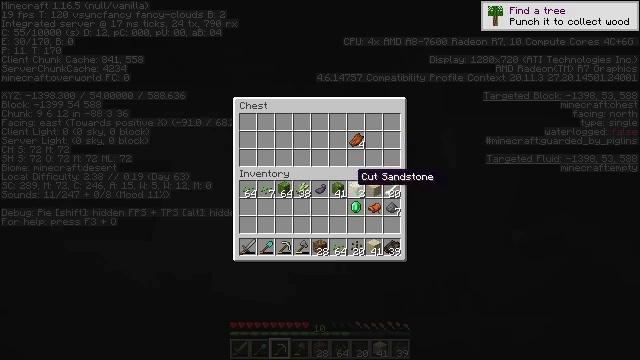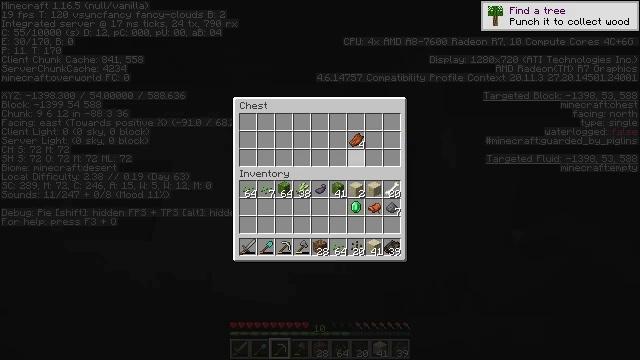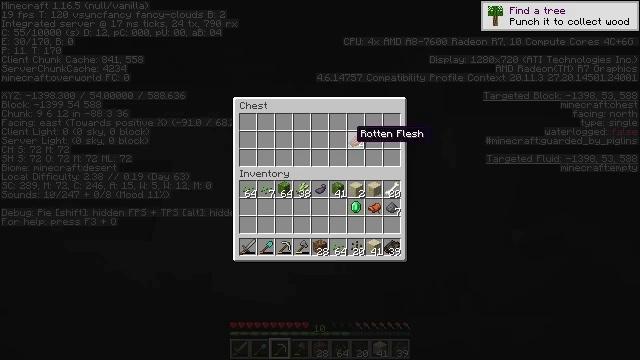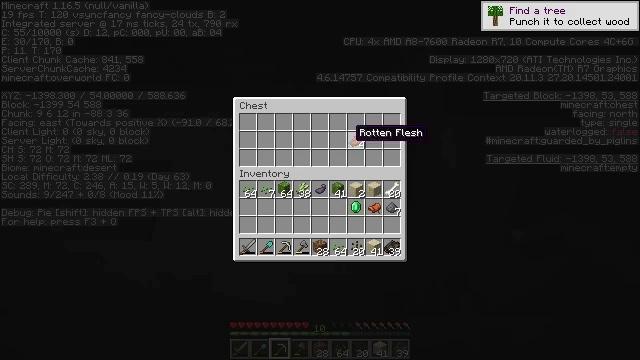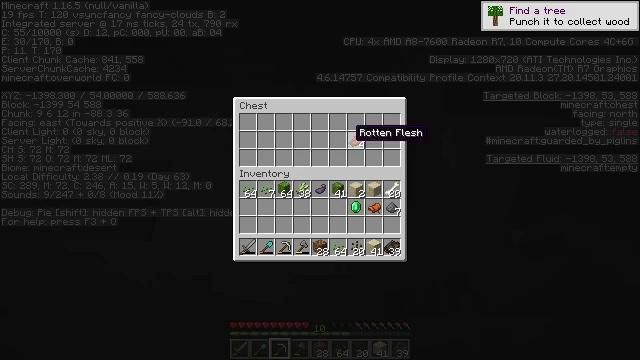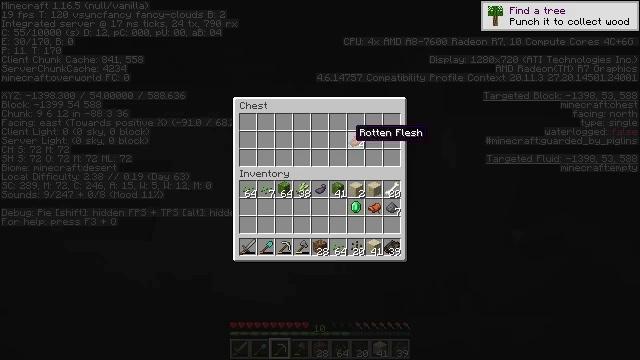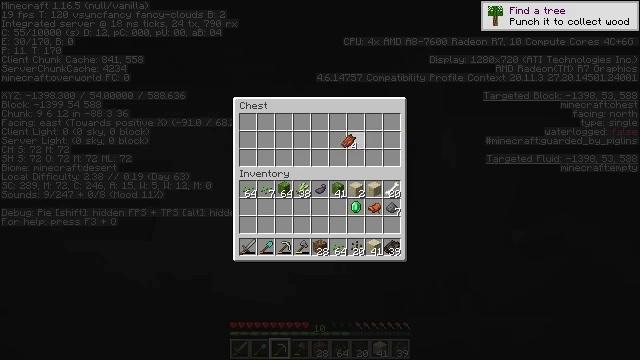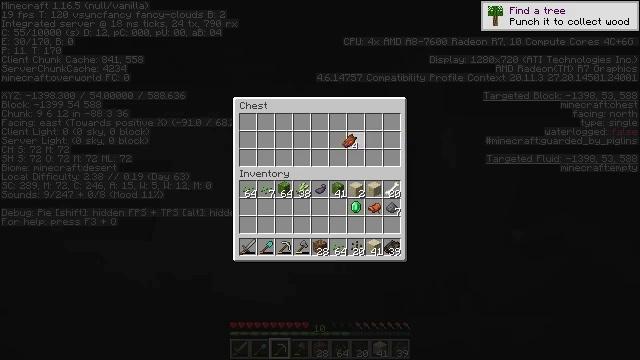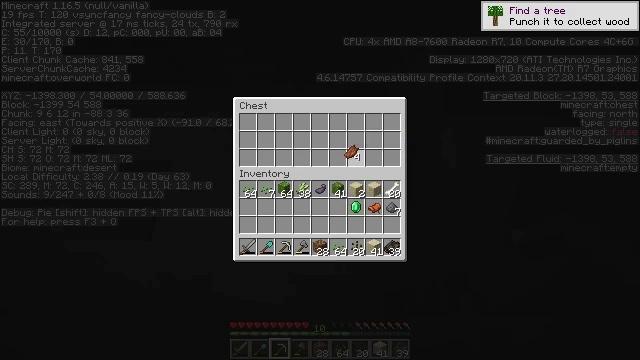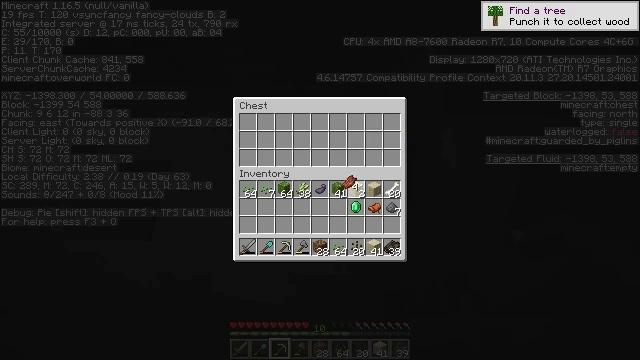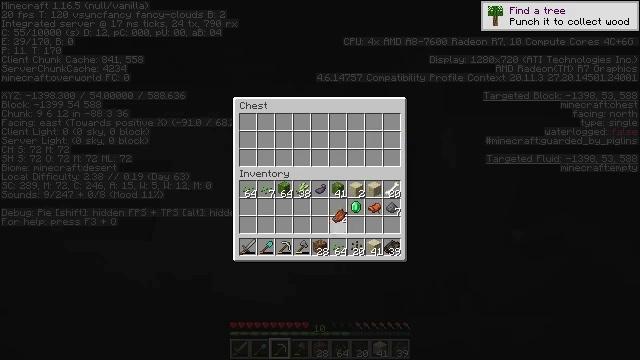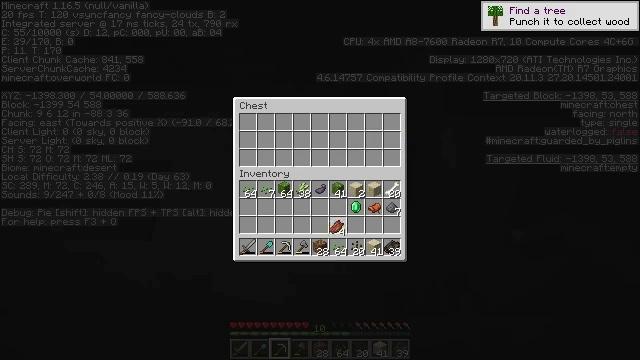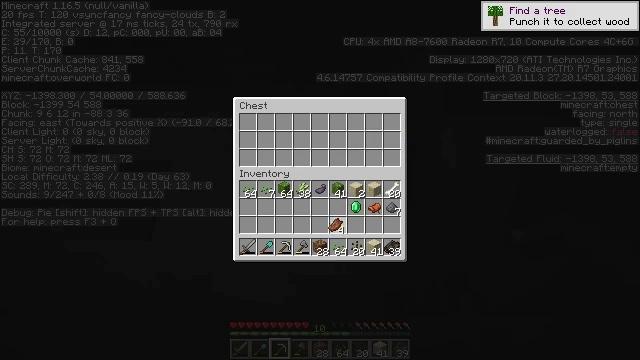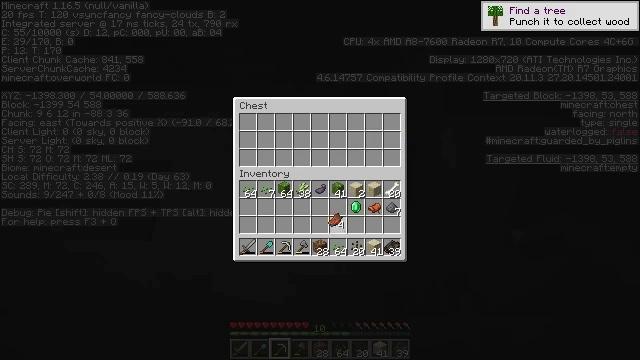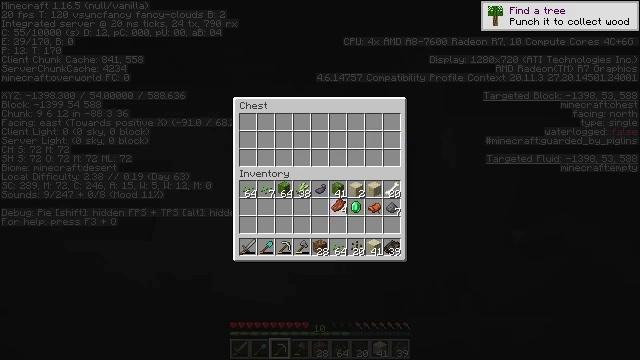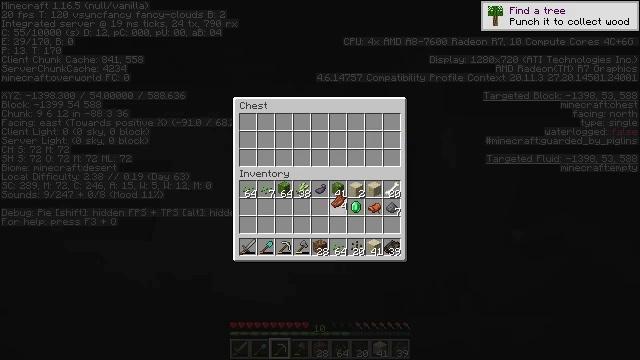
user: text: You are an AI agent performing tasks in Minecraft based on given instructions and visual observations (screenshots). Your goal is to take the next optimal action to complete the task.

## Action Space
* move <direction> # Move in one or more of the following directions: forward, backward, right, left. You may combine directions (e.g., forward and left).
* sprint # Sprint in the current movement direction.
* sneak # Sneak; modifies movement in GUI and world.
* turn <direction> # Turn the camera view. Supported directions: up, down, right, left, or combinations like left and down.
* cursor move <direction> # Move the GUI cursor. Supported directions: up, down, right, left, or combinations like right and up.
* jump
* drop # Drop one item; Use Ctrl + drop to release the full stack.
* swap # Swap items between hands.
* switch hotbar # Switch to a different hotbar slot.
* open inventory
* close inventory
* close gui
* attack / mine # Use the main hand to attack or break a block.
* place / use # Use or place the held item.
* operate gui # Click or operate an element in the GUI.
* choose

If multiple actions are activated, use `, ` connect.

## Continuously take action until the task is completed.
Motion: motion action
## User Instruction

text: Mine the chiseled sandstone.
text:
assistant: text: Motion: turn up
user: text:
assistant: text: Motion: turn up
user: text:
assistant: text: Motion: no_op
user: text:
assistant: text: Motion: no_op
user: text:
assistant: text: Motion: no_op
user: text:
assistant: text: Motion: attack / mine
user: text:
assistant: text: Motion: attack / mine
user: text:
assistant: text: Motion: turn down
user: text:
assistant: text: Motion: turn down
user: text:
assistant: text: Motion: turn left and down
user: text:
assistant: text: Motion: turn down
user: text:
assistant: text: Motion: no_op
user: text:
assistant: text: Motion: no_op
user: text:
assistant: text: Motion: turn up
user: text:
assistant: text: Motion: no_op
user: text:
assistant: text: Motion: attack / mine
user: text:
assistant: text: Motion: attack / mine
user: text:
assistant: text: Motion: attack / mine
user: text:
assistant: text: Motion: attack / mine
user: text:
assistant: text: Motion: no_op
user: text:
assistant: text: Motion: no_op
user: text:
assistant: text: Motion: turn left
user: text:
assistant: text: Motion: no_op
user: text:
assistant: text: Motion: no_op
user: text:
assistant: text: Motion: no_op
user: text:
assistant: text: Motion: turn right
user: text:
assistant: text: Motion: turn right and up
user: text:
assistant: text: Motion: turn up
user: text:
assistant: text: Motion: turn up
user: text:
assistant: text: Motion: turn up